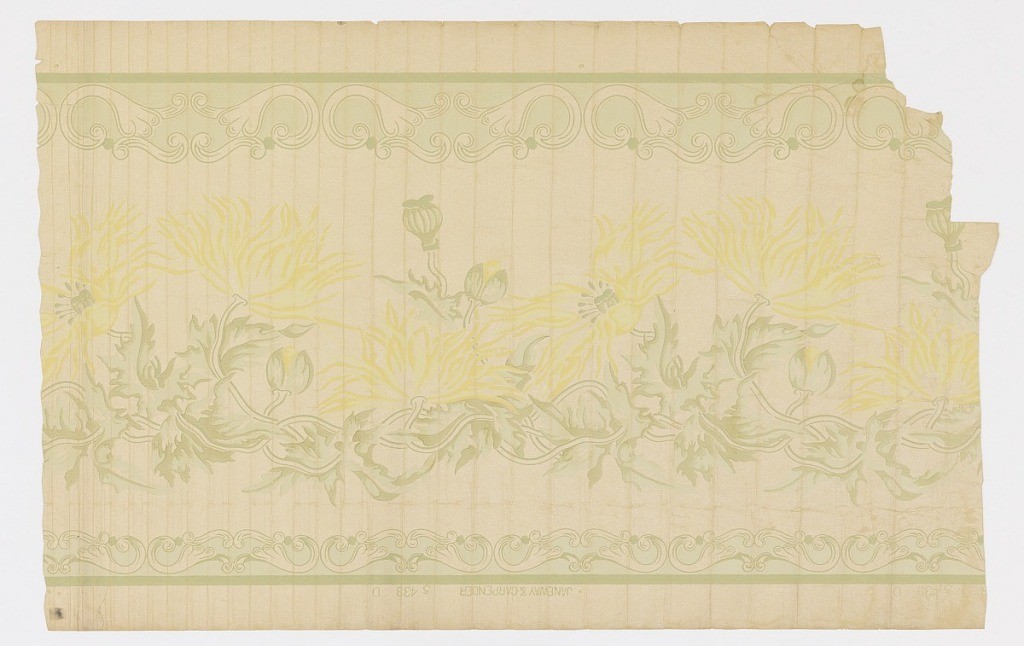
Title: Frieze
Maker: Janeway & Carpender, New Brunswick, New Jersey, est. ca. 1872
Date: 1875–1900
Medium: Machine-printed on paper
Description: Art nouveau style with poppy flowers in various states of bloom. Bands of stylized floral motifs along top and bottom edges. Printed in green and yellow on a mica ground.